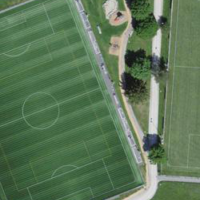
EUNIS habitat code: 53
Species observed at this site:
Apis mellifera
Episyrphus balteatus
Clytra laeviuscula